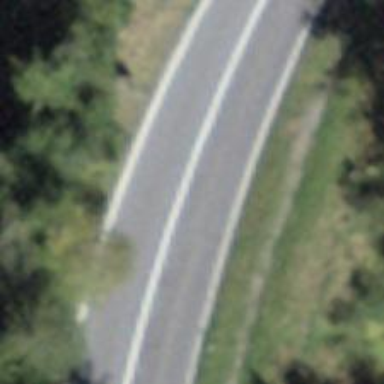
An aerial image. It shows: Secondary road.